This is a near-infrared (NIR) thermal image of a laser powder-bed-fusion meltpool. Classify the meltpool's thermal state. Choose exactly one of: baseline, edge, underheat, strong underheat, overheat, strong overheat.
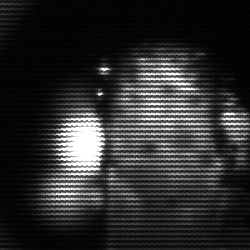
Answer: strong underheat